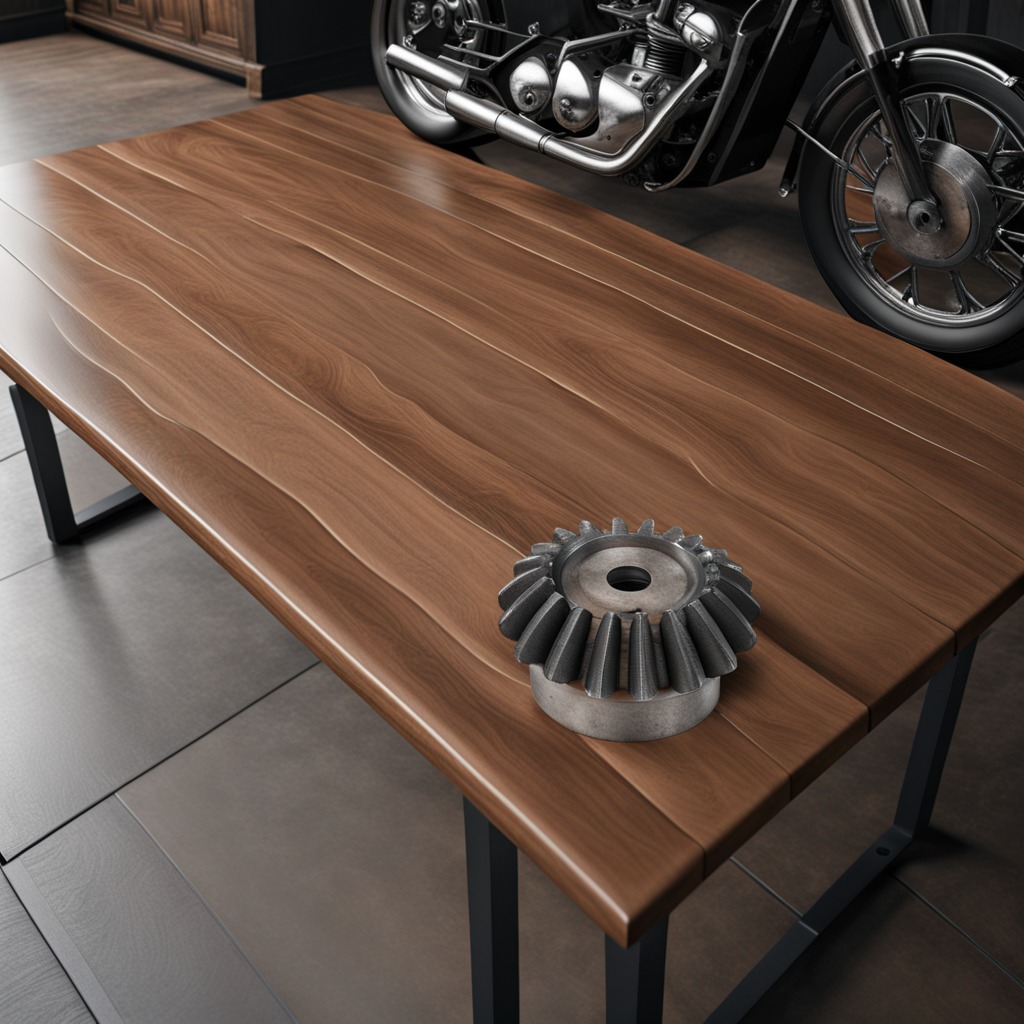
A steel gear with teeth is lying on the wooden table in the vintage motorcycle garage.